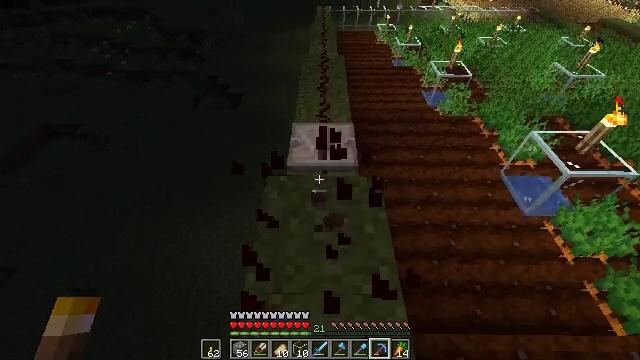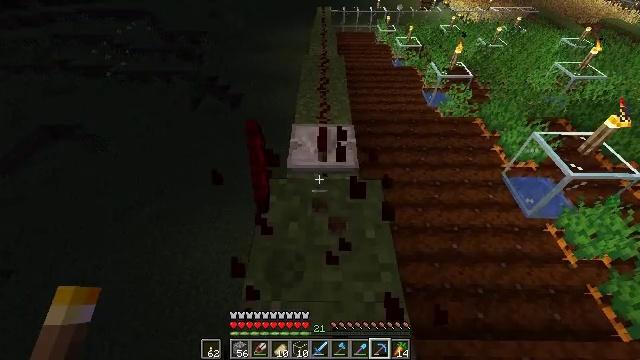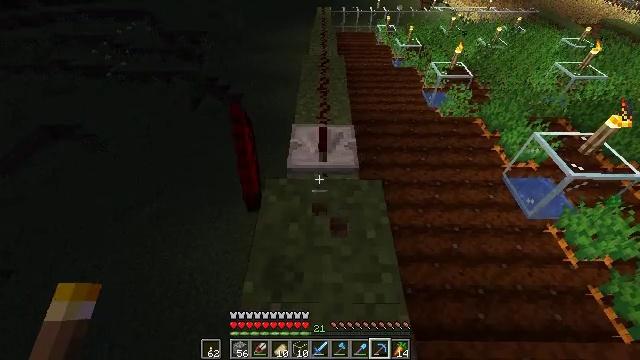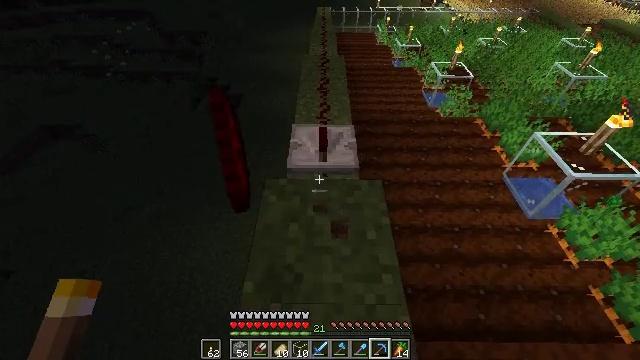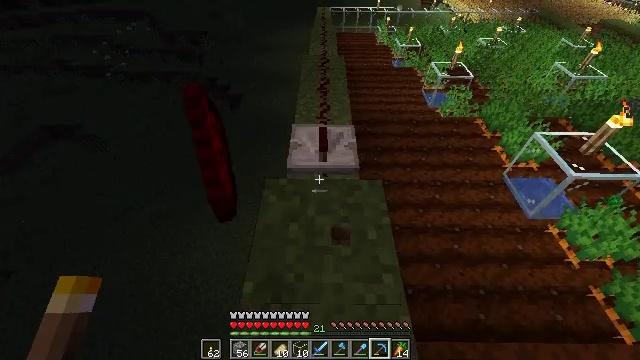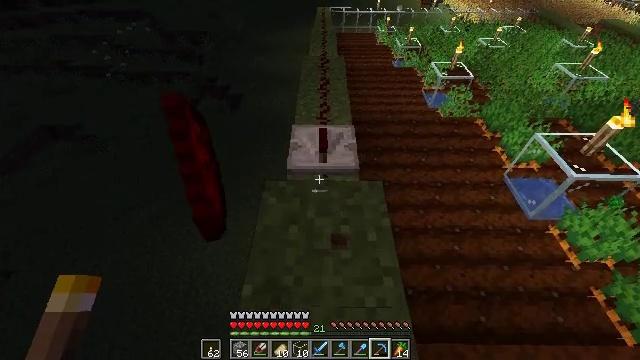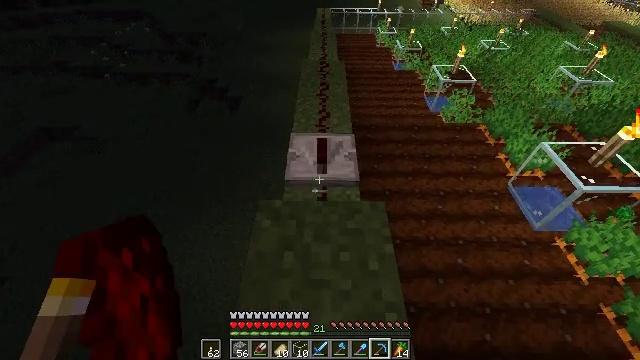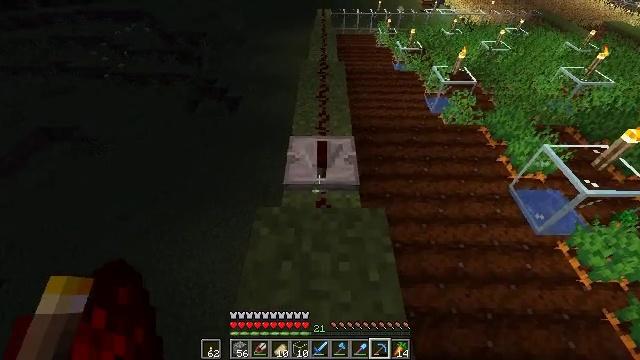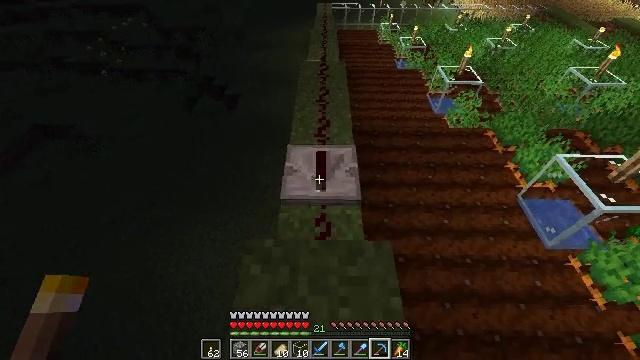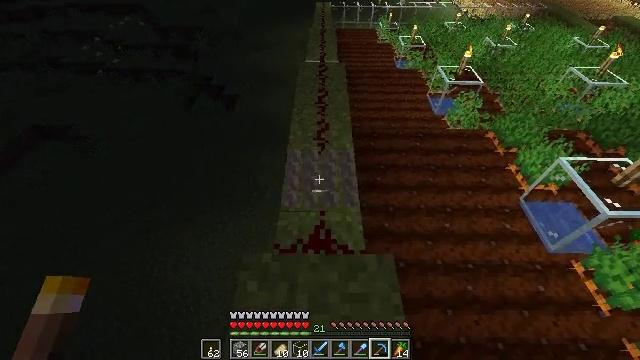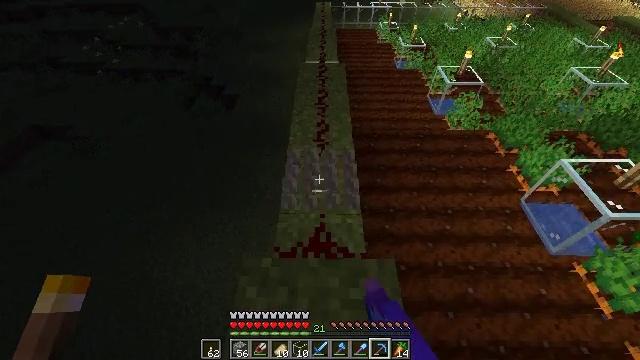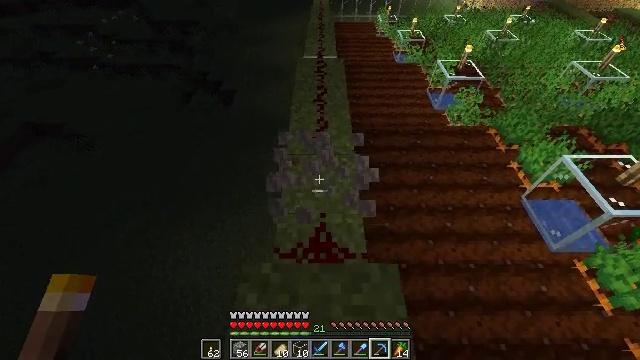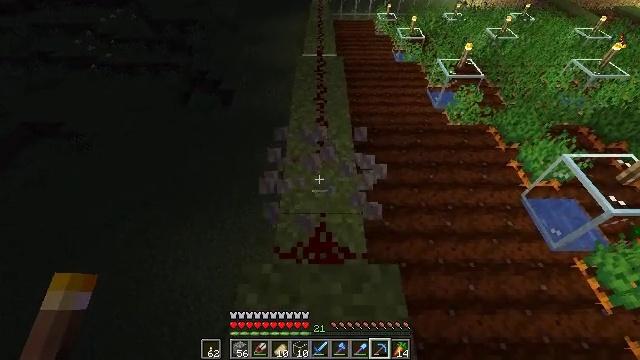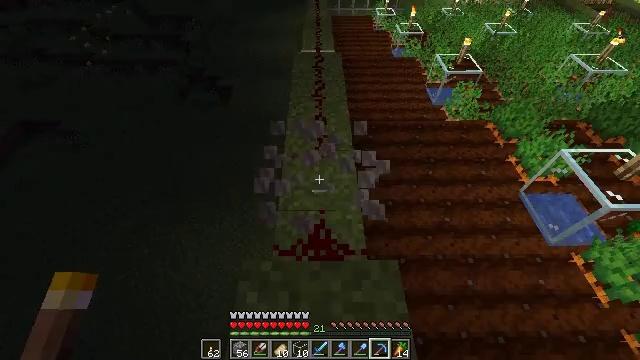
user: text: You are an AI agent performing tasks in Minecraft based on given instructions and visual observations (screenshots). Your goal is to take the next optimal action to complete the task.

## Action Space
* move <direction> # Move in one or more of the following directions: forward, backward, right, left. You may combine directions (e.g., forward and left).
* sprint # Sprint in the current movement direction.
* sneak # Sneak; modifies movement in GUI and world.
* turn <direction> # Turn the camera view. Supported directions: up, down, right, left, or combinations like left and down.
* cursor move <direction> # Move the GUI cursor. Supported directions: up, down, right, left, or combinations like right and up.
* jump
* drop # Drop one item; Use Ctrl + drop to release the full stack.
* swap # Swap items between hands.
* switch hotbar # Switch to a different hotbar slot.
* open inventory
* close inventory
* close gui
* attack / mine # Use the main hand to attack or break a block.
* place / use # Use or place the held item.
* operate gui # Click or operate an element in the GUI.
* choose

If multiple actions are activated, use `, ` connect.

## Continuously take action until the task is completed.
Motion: motion action
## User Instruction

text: Recycle the repeater from a redstone circuit.
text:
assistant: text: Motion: no_op
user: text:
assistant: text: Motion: no_op
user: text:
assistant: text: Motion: no_op
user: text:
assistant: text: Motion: no_op
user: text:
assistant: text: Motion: move forward
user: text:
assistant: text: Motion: move forward
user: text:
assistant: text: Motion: move forward
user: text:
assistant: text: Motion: move forward
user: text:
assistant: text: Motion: attack / mine
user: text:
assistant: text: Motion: attack / mine
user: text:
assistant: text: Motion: turn down, attack / mine
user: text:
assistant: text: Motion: no_op
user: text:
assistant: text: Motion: no_op
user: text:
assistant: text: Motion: no_op